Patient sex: M
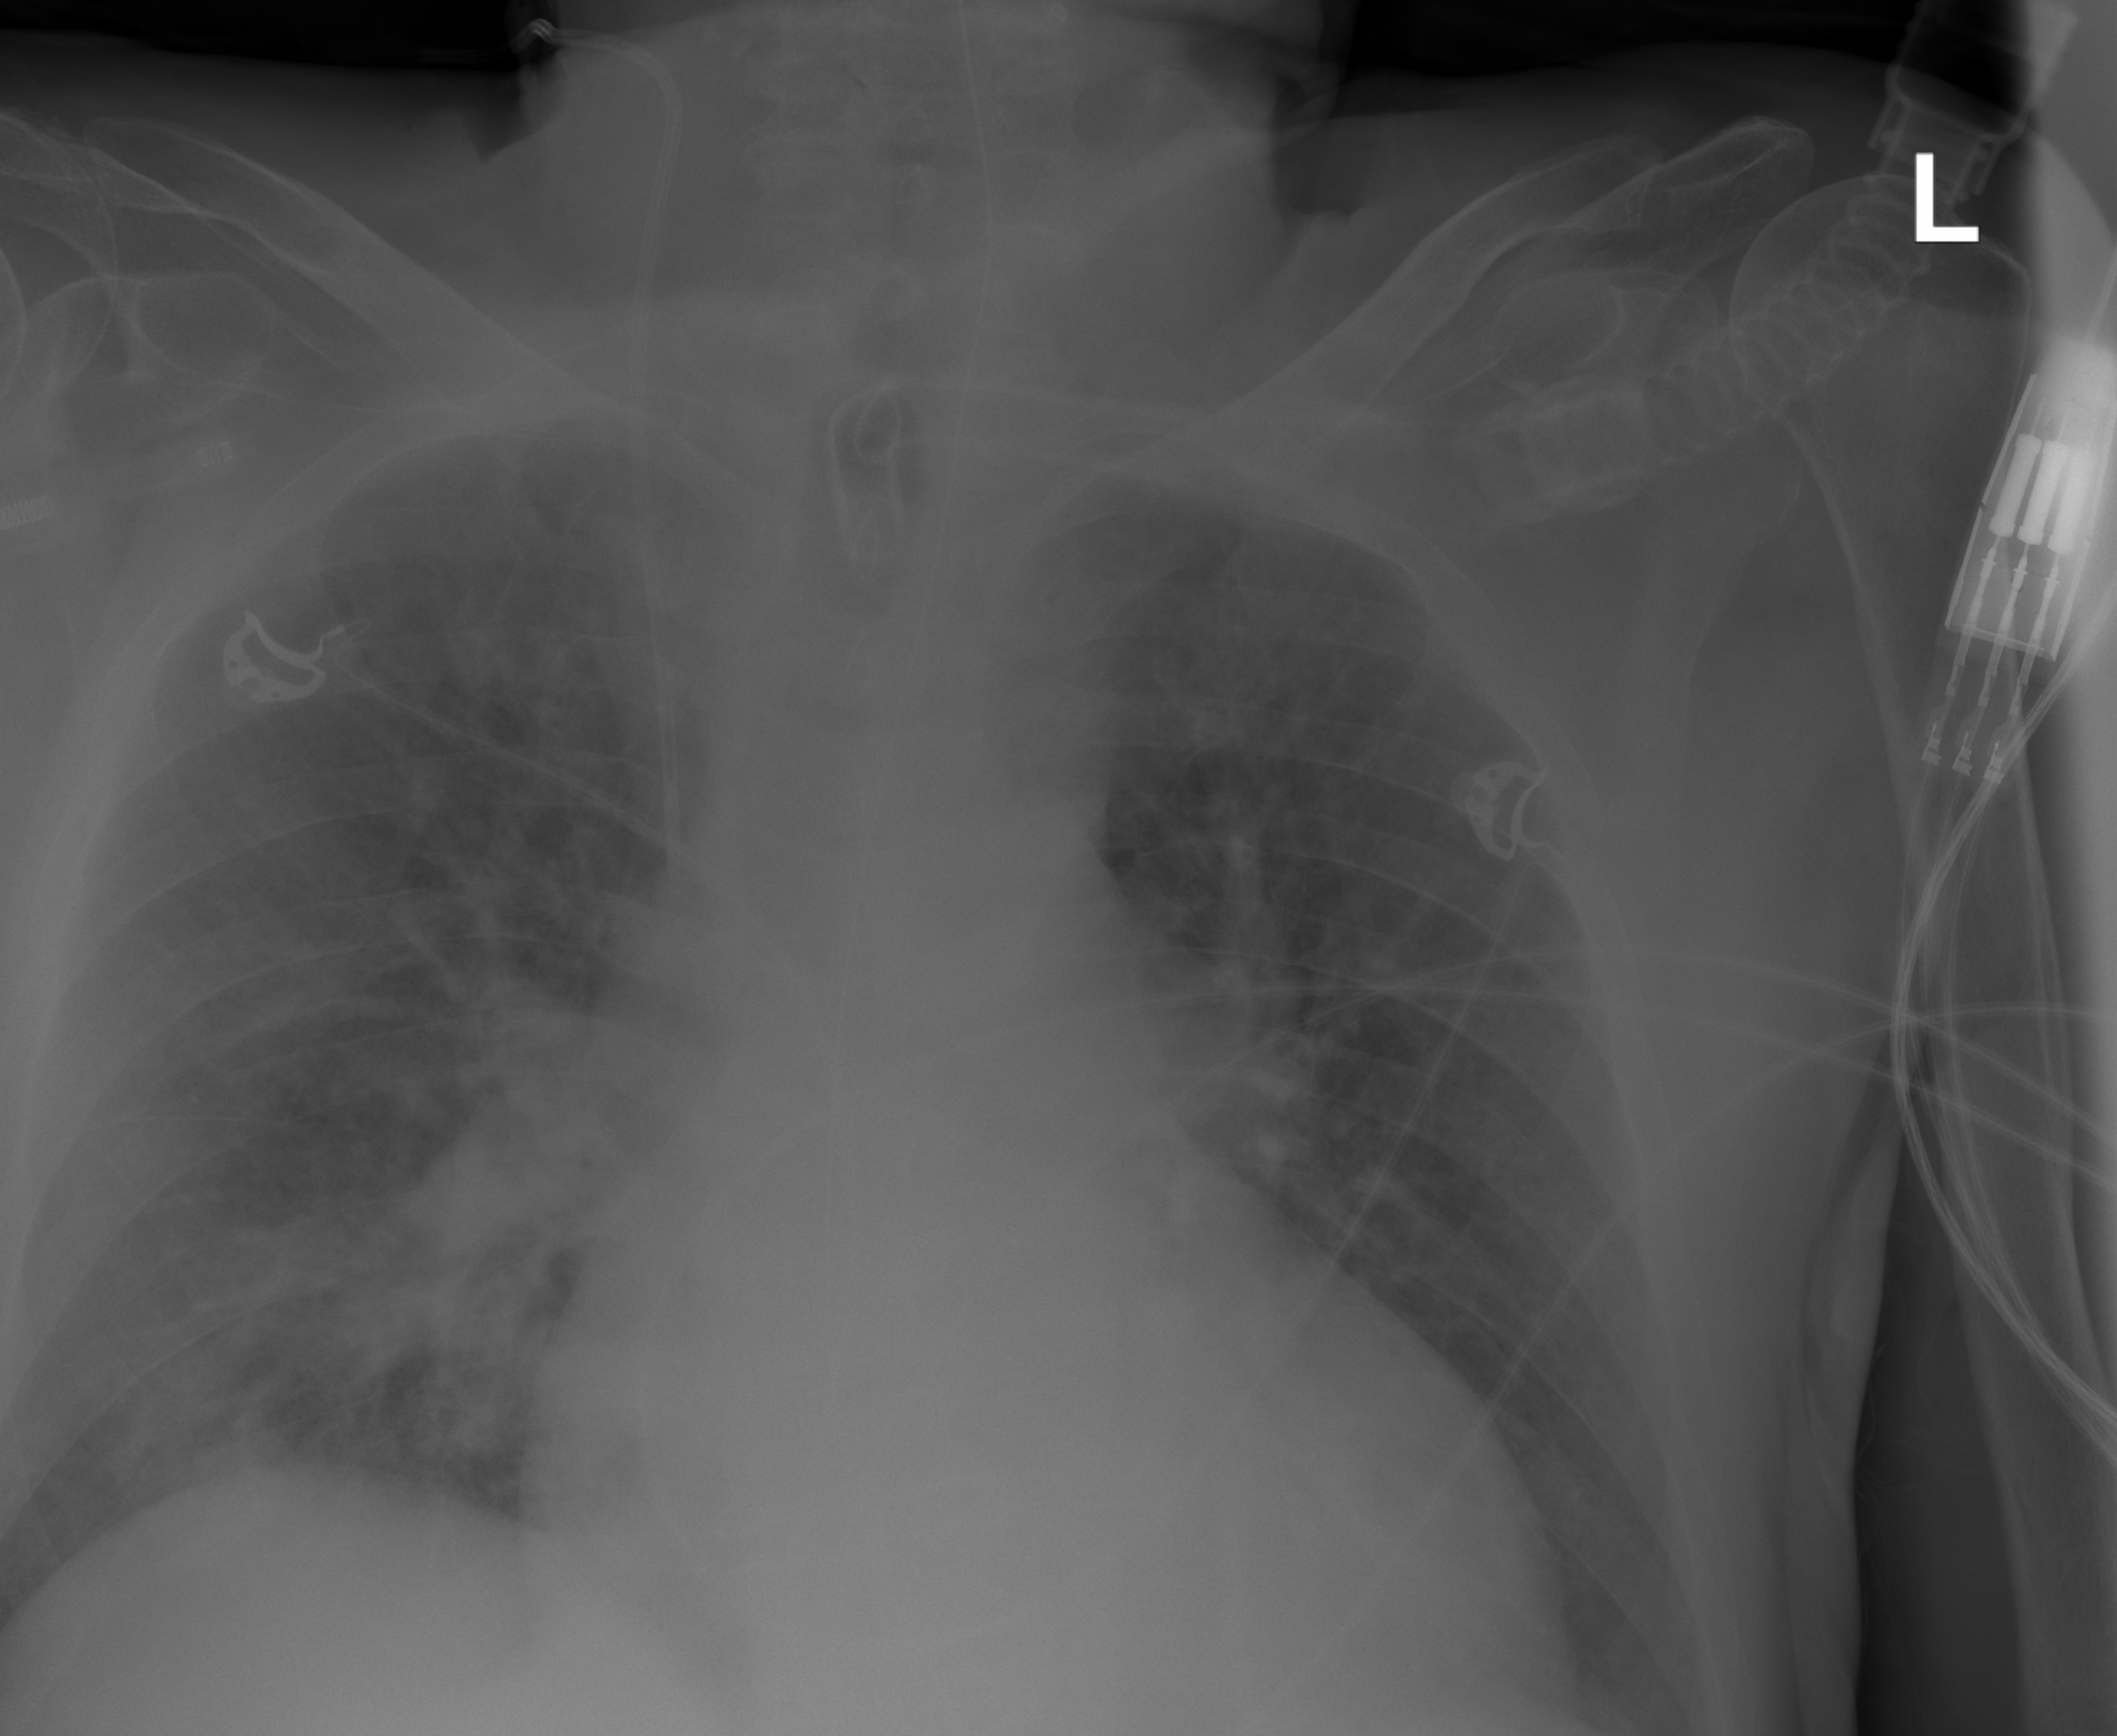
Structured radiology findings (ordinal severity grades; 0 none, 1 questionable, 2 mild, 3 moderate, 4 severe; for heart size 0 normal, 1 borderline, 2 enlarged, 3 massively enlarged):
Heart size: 2
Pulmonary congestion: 2
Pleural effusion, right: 0
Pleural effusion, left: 0
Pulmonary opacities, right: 2
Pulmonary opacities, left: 1
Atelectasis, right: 0
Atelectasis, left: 0